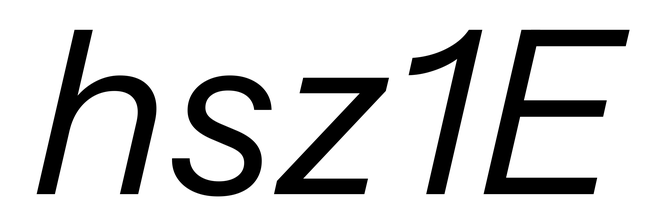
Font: InstrumentSans-Italic_Italic